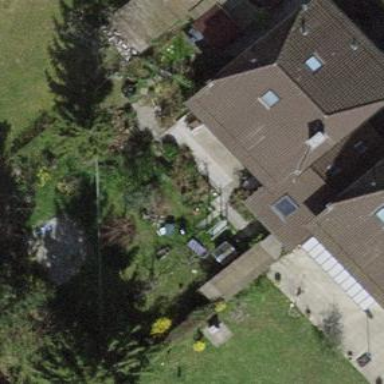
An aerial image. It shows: Garden surrounded by fence.